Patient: sex M, age 56
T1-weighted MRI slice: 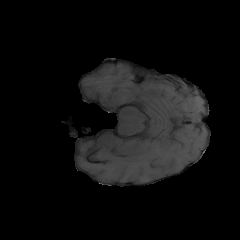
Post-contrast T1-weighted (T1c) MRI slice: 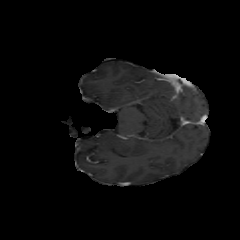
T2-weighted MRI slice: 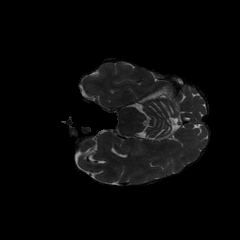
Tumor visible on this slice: no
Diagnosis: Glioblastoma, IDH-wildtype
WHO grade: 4